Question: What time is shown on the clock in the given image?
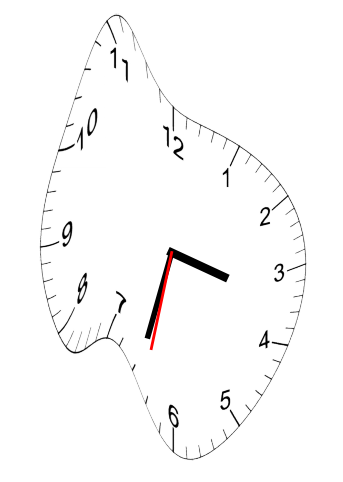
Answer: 03:32:32